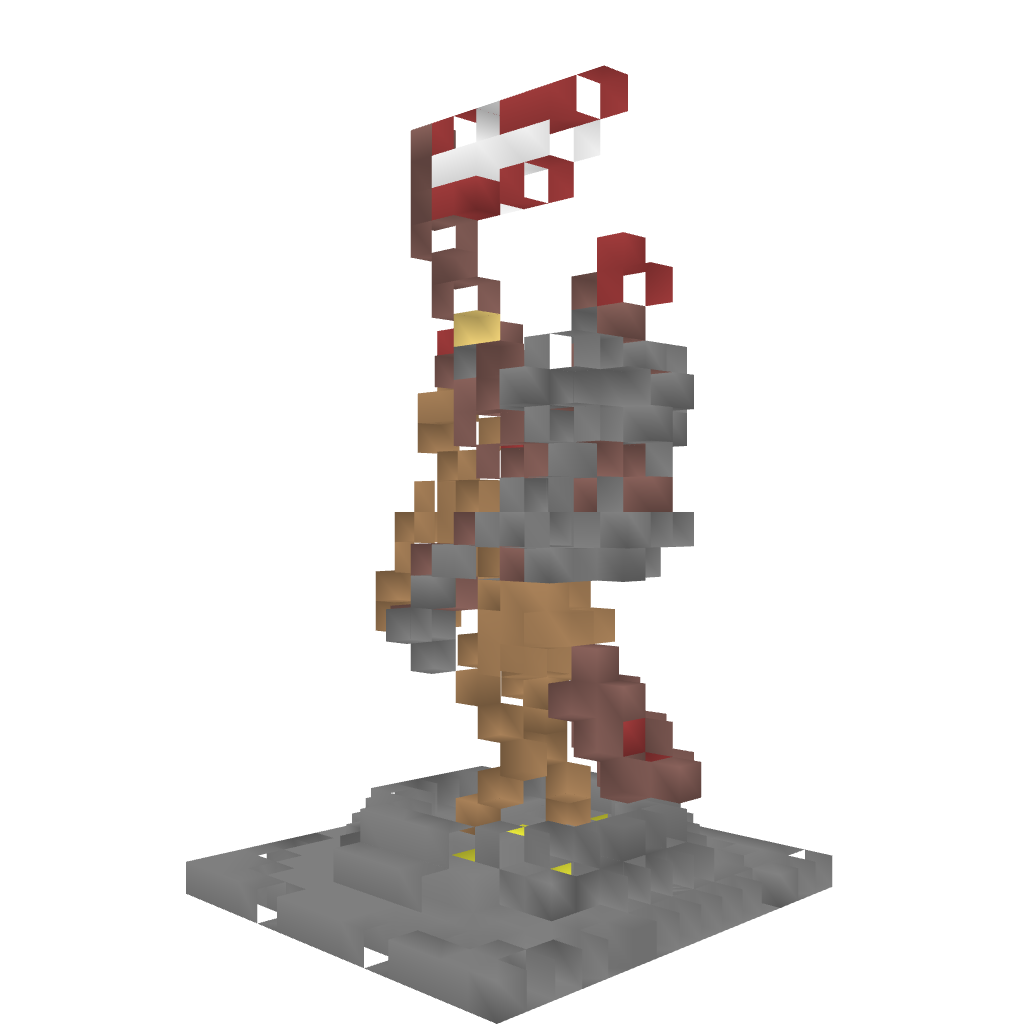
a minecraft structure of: Knight and horse statue very high quality